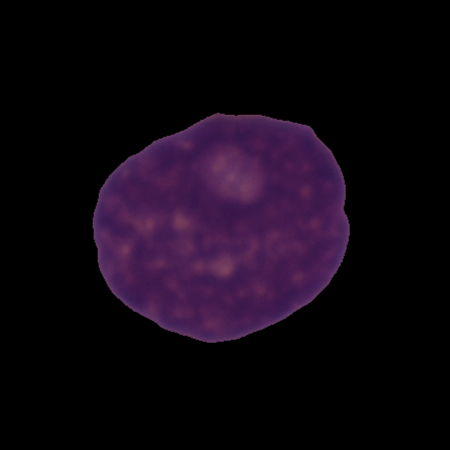
Label: healthy